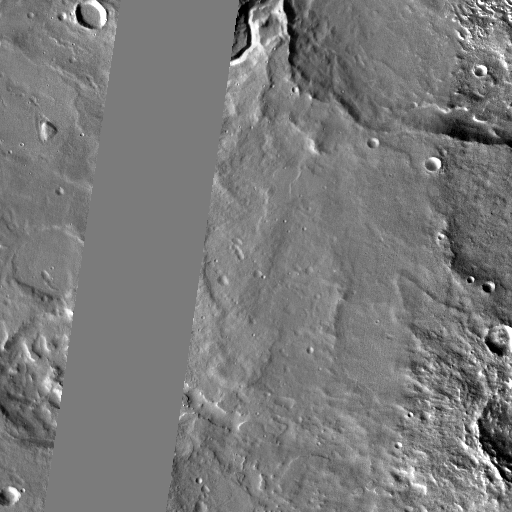
Crater classes present: Background, Other, Buried, Secondary